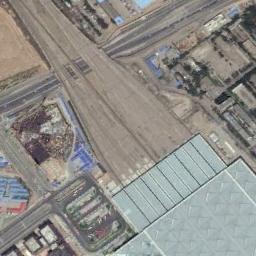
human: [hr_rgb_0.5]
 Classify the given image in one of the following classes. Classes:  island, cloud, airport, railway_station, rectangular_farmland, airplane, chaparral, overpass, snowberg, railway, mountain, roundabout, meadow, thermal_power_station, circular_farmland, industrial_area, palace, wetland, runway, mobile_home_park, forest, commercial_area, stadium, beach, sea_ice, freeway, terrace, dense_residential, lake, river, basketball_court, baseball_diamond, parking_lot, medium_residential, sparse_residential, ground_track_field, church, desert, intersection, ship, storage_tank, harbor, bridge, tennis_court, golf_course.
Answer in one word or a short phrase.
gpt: railway_station